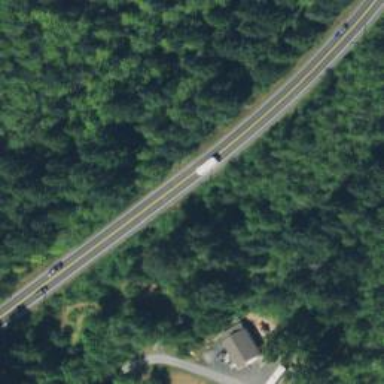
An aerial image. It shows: Culvert tunnel.